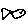
Label: fish